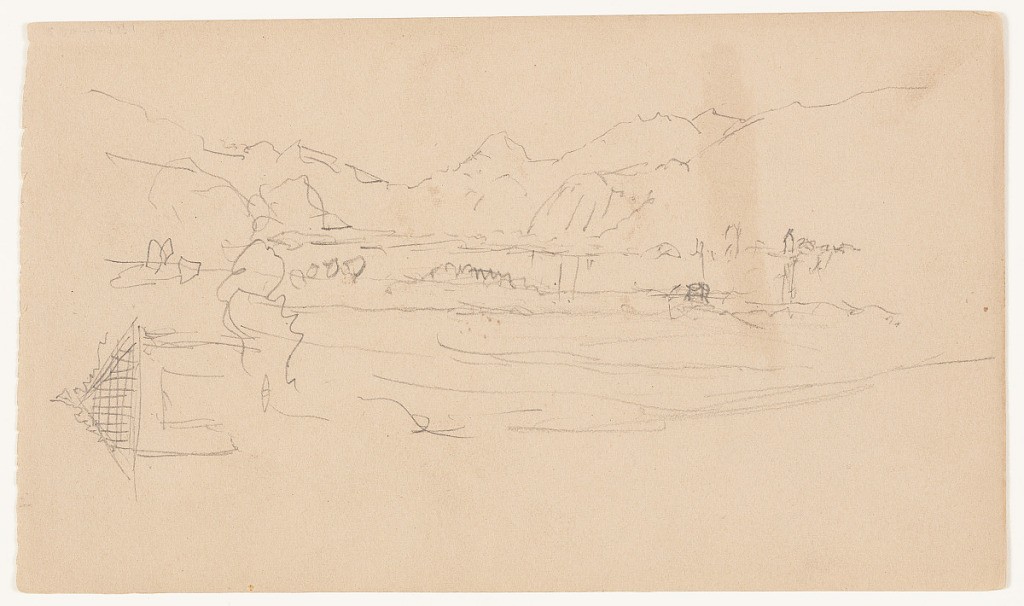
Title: Valley of the Wolfgangsee, St. Gilgen, Austria
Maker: Frederic Edwin Church, American, 1826–1900
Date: August 8, 1868
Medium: Graphite on tan wove paper; verso: graphite
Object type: Drawing
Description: Loose landscape sketch showing a view of the wide, fertile valley surrounding the town of St. Gilgen, Austria, and the nearby lake known as the Wolfgangsee. The town's buildings are visible along the shore at right. Valley is encircled by sharp, alpine mountain ranges. In the lower left corner and oppositely oriented, a sketch of the front of a house or shed is visible.

Verso: Landscape and architecture sketches around St. Gilgen, Austria, showing, in the upper half, a view of a village with a prominent church on the shores of the lake known as the Wolfgangsee, surrounded by serrated mountains. In the lower half and oppositely oriented, an oblique view of that church is shown with a figure sketch of a man driving a hay cart, viewed from behind.